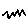
Label: zigzag